Question: I'm using xamarin iOS.
I want to take a photo, and afterwards make the posibility for the user to crop the image to any size he wants, like in android:

or in the galery like this other question:
<URL>
I think the answer for that question is pretty good, but all the controlls that I have fond are in Objective-C, and I don't know how to translate it to c# for xamarin...
Does exists some control (or built in option in iOS) to make the crop resizable?
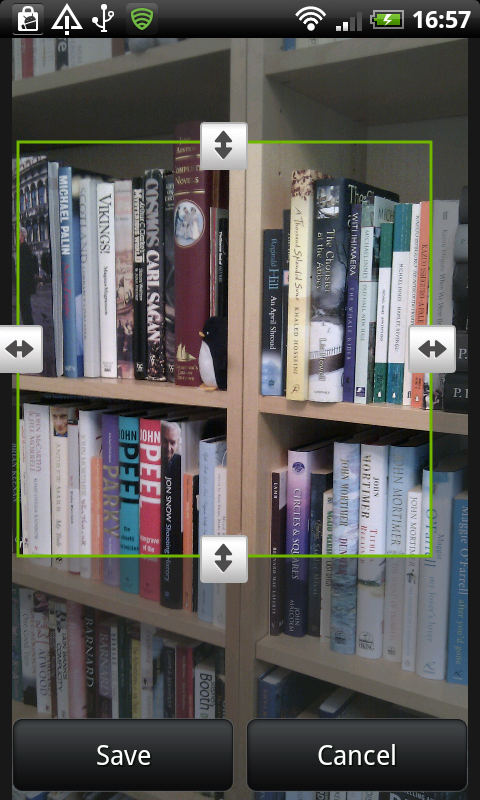
Answer: If you've found Obj-C source to accomplish what you want, you can try porting the Obj-C code to C#. It's usually not that tough once you get started. I did it once with an iOS custom alert control: <URL> to help you create C# bindings for the Obj-C library. Good luck!